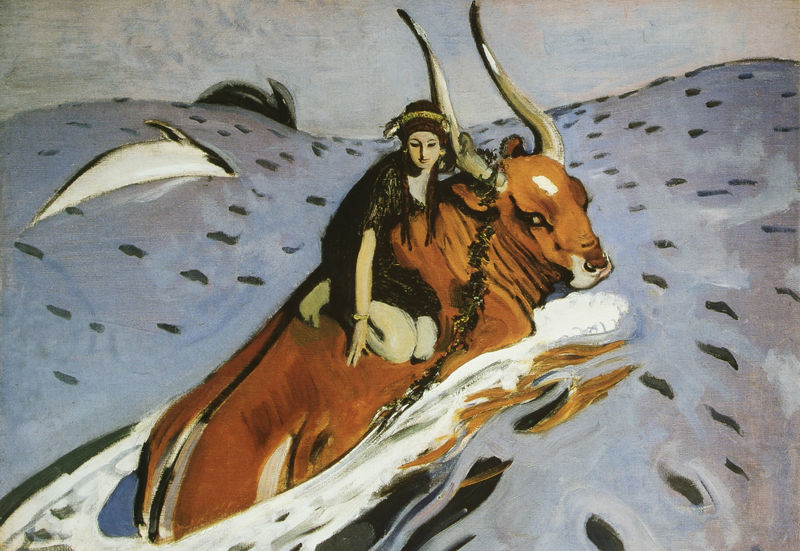
Titel: Der Raub der Europa
Künstler: Valentin Serov
Standort: Moskau
Institution: Tretjakov Galerie
Schlagwörter: berg, blau, blätter, gemälde, gott, hand, himmel, kopf, meer, wasser, weiß, fluss, grün, mädchen, ocker, see, sitzen, blumen, braun, frau, grau, haar, kleid, rücken, schwarz, tier, augen, falten, hals, horn, öl, horizont, gewässer, insel, girlande, haarreif, delphin, fell, mähne, reiten, reiterin, ritt, bein, gischt, welle, wellen, zöpfe, abstrakt, modern, farbe, kuh, rind, angst, fluten, sturm, wellengang, wogen, tiefe, knie, flucht, foto, antike, schwimmen, jungfrau, raub, knien, tauchen, tupfen, kranz, mythologie, tupfer, göttin, damensitz, flecken, china, fisch, armband, armreif, gefleckt, strudel, springen, zeus, nüstern, mythos, verwandlung, kniend, entführung, blumenkranz, fleckig, wal, hörner, gottheit, jupiter, ochse, stier, stärke, fische, legende, europa, flossen, flosse, büffel, gehörnt, delfine, vertrauen, ovid, delfin, schwimmend, metamorphosen, verzaubert, deklphin, vergil, homer, ut, frau wasser, jupitter, reierin, io, europa auf dem stier, fische hörner